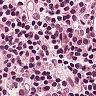
Metastatic tissue present: no